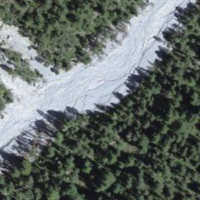
EUNIS habitat code: 43
Species observed at this site:
Oxalis acetosella